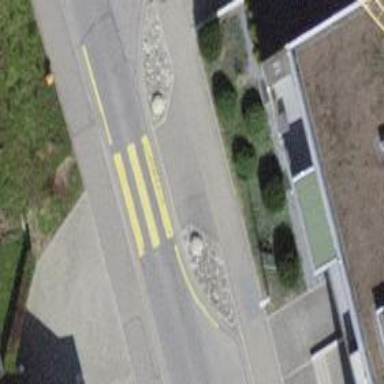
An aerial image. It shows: Pedestrian crossing with zebra markings on footway.